Interaction volume radius: 10 \u00c5
Interaction volume height: 20 \u00c5
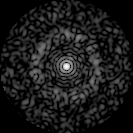
Disorder parameter: 0.8467